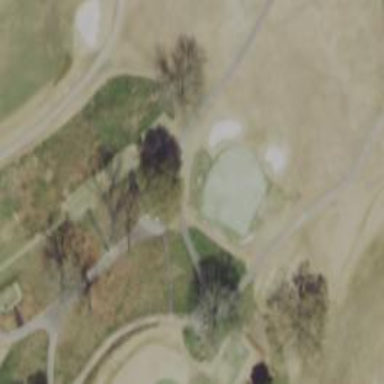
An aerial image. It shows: Serene golf path.